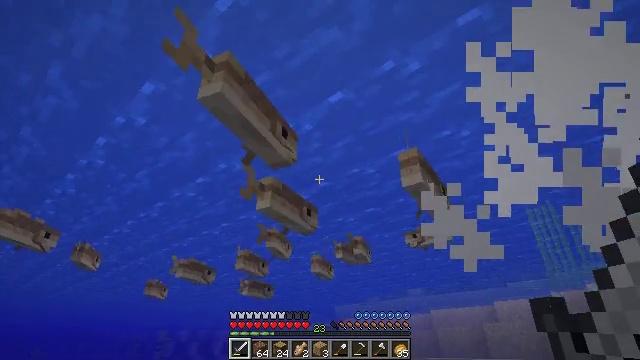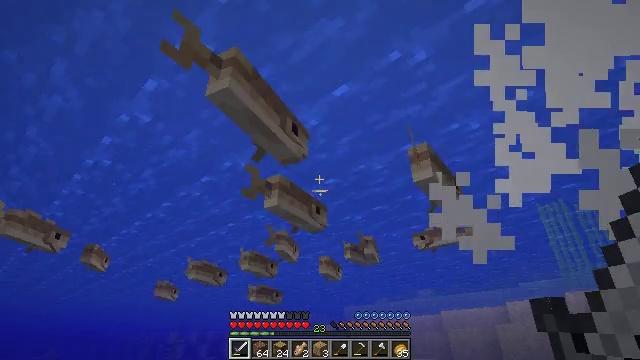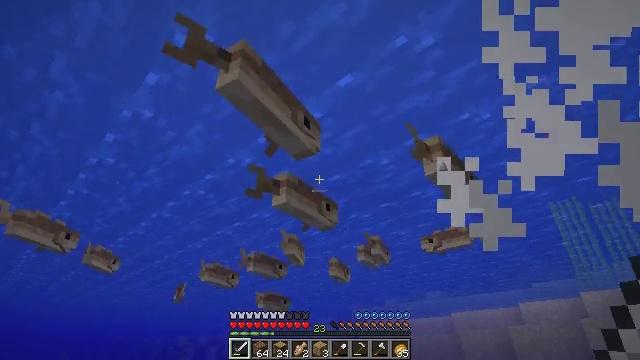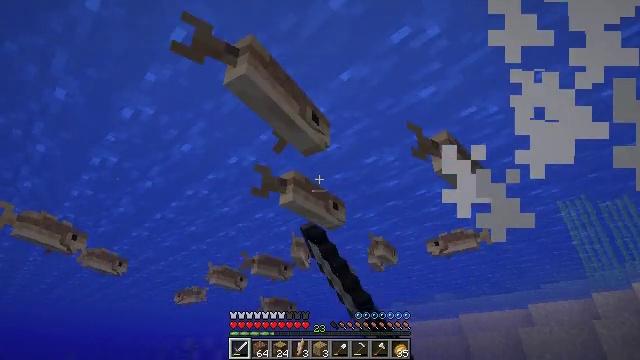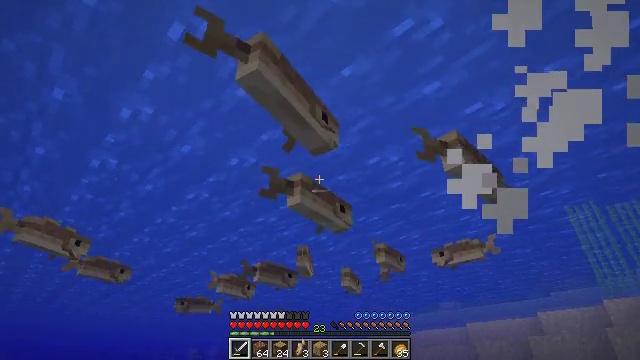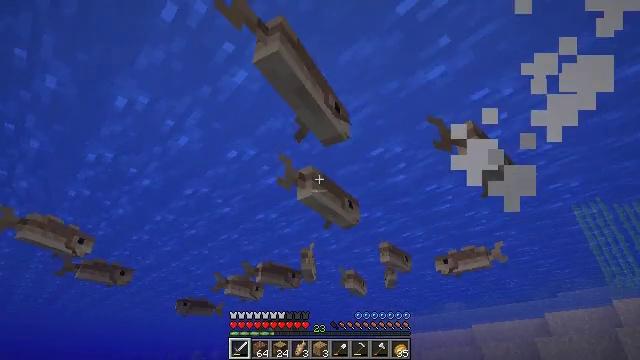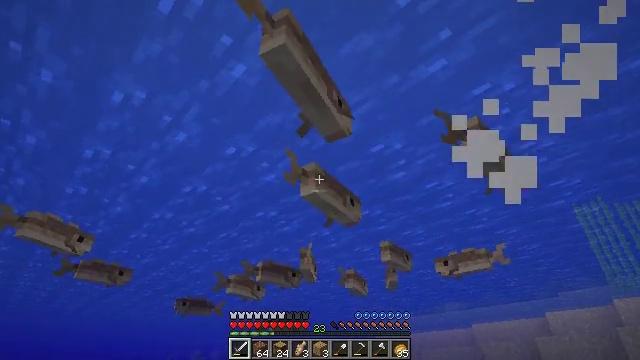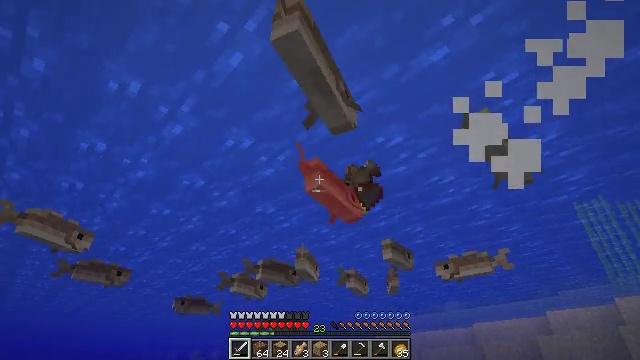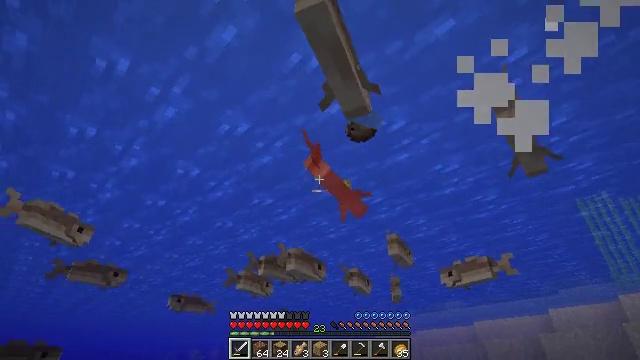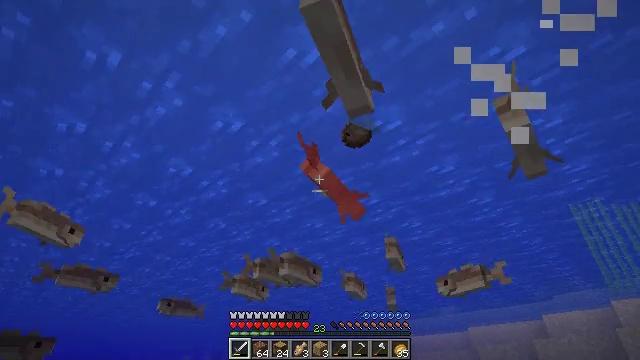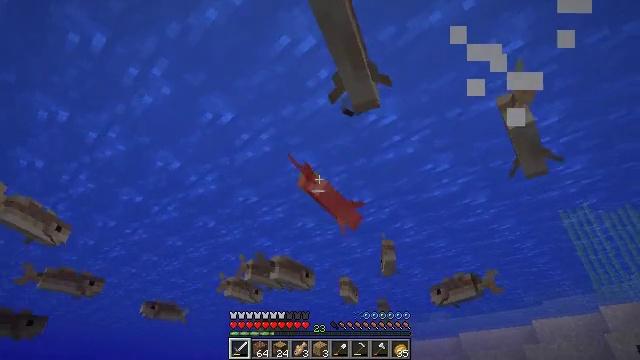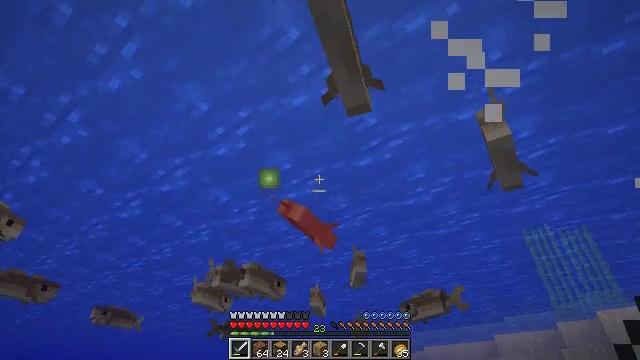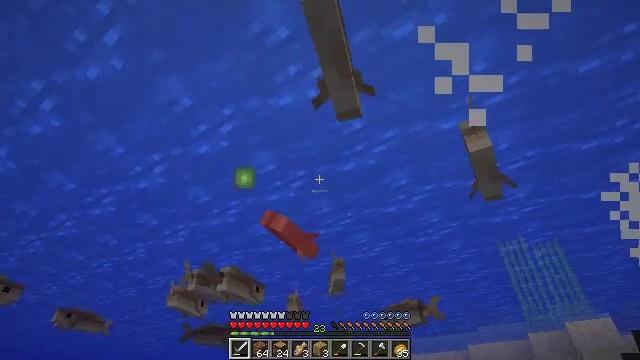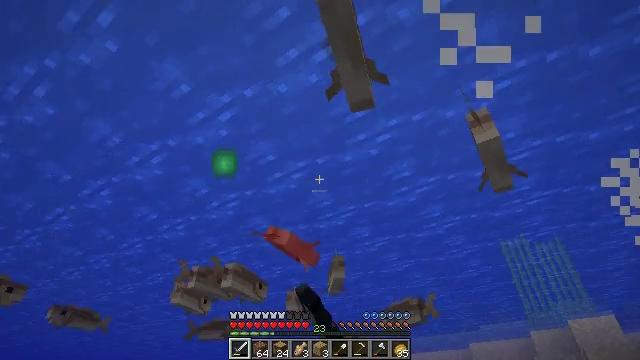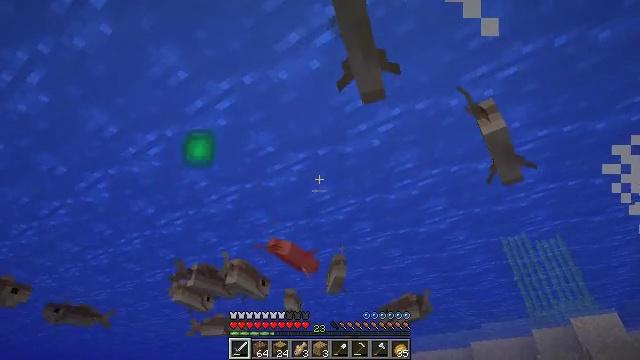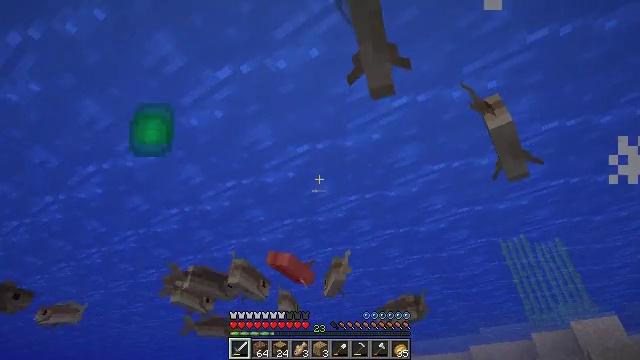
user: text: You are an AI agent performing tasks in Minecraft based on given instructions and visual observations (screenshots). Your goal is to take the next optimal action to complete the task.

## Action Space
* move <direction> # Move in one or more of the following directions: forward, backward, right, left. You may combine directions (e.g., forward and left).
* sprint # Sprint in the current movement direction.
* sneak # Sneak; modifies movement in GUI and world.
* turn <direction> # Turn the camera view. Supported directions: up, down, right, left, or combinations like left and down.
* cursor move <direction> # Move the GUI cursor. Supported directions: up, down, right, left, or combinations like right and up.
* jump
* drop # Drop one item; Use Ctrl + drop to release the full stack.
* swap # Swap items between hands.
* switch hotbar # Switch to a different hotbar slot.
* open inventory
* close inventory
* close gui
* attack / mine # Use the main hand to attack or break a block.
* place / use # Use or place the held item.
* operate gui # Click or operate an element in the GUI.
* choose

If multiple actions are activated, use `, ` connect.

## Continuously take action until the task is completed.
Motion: motion action
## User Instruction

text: Kill the cod.
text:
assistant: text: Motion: move forward, turn left
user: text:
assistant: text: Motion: move forward, turn left, attack / mine
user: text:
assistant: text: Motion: move forward, turn left, attack / mine
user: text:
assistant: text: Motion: move forward, turn up
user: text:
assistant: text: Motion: move forward
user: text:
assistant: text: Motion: move forward
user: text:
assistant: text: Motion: move forward
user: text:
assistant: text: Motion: move forward
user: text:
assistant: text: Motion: move forward, turn right
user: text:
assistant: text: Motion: move forward, turn right
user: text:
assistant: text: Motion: move forward, turn right and up
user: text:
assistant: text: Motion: move forward, turn right and up, attack / mine
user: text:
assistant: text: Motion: move forward, attack / mine
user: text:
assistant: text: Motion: move forward, attack / mine
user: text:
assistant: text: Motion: move forward
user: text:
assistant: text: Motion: move forward, turn right and up
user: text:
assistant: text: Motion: move forward, turn right and up
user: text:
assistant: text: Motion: move forward, turn right and up
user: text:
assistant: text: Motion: move forward, turn right and up
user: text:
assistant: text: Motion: move forward, turn right and up
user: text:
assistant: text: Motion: move forward, turn right and up
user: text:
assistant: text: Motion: move forward, turn right, attack / mine
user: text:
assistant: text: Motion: move forward, turn right, attack / mine
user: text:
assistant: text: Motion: move forward, turn right, attack / mine
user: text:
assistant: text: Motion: move forward, turn right and up
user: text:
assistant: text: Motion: move forward, turn right
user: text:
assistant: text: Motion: move forward
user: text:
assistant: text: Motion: move forward
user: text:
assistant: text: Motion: move forward, turn left
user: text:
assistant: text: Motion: move forward, turn left, jump